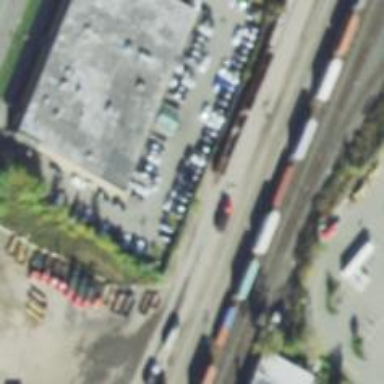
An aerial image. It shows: Railway yard used for servicing trains.